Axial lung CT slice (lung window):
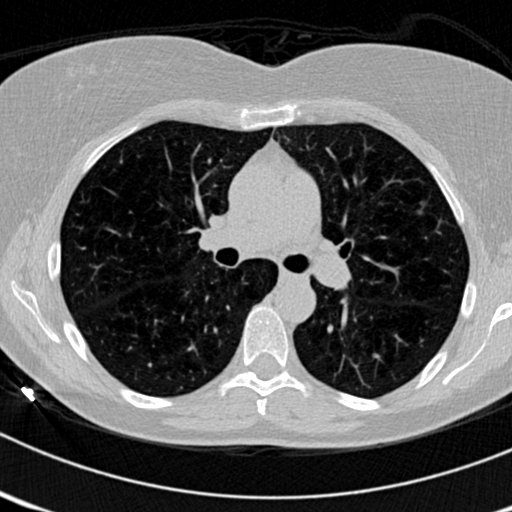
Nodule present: no